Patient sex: M
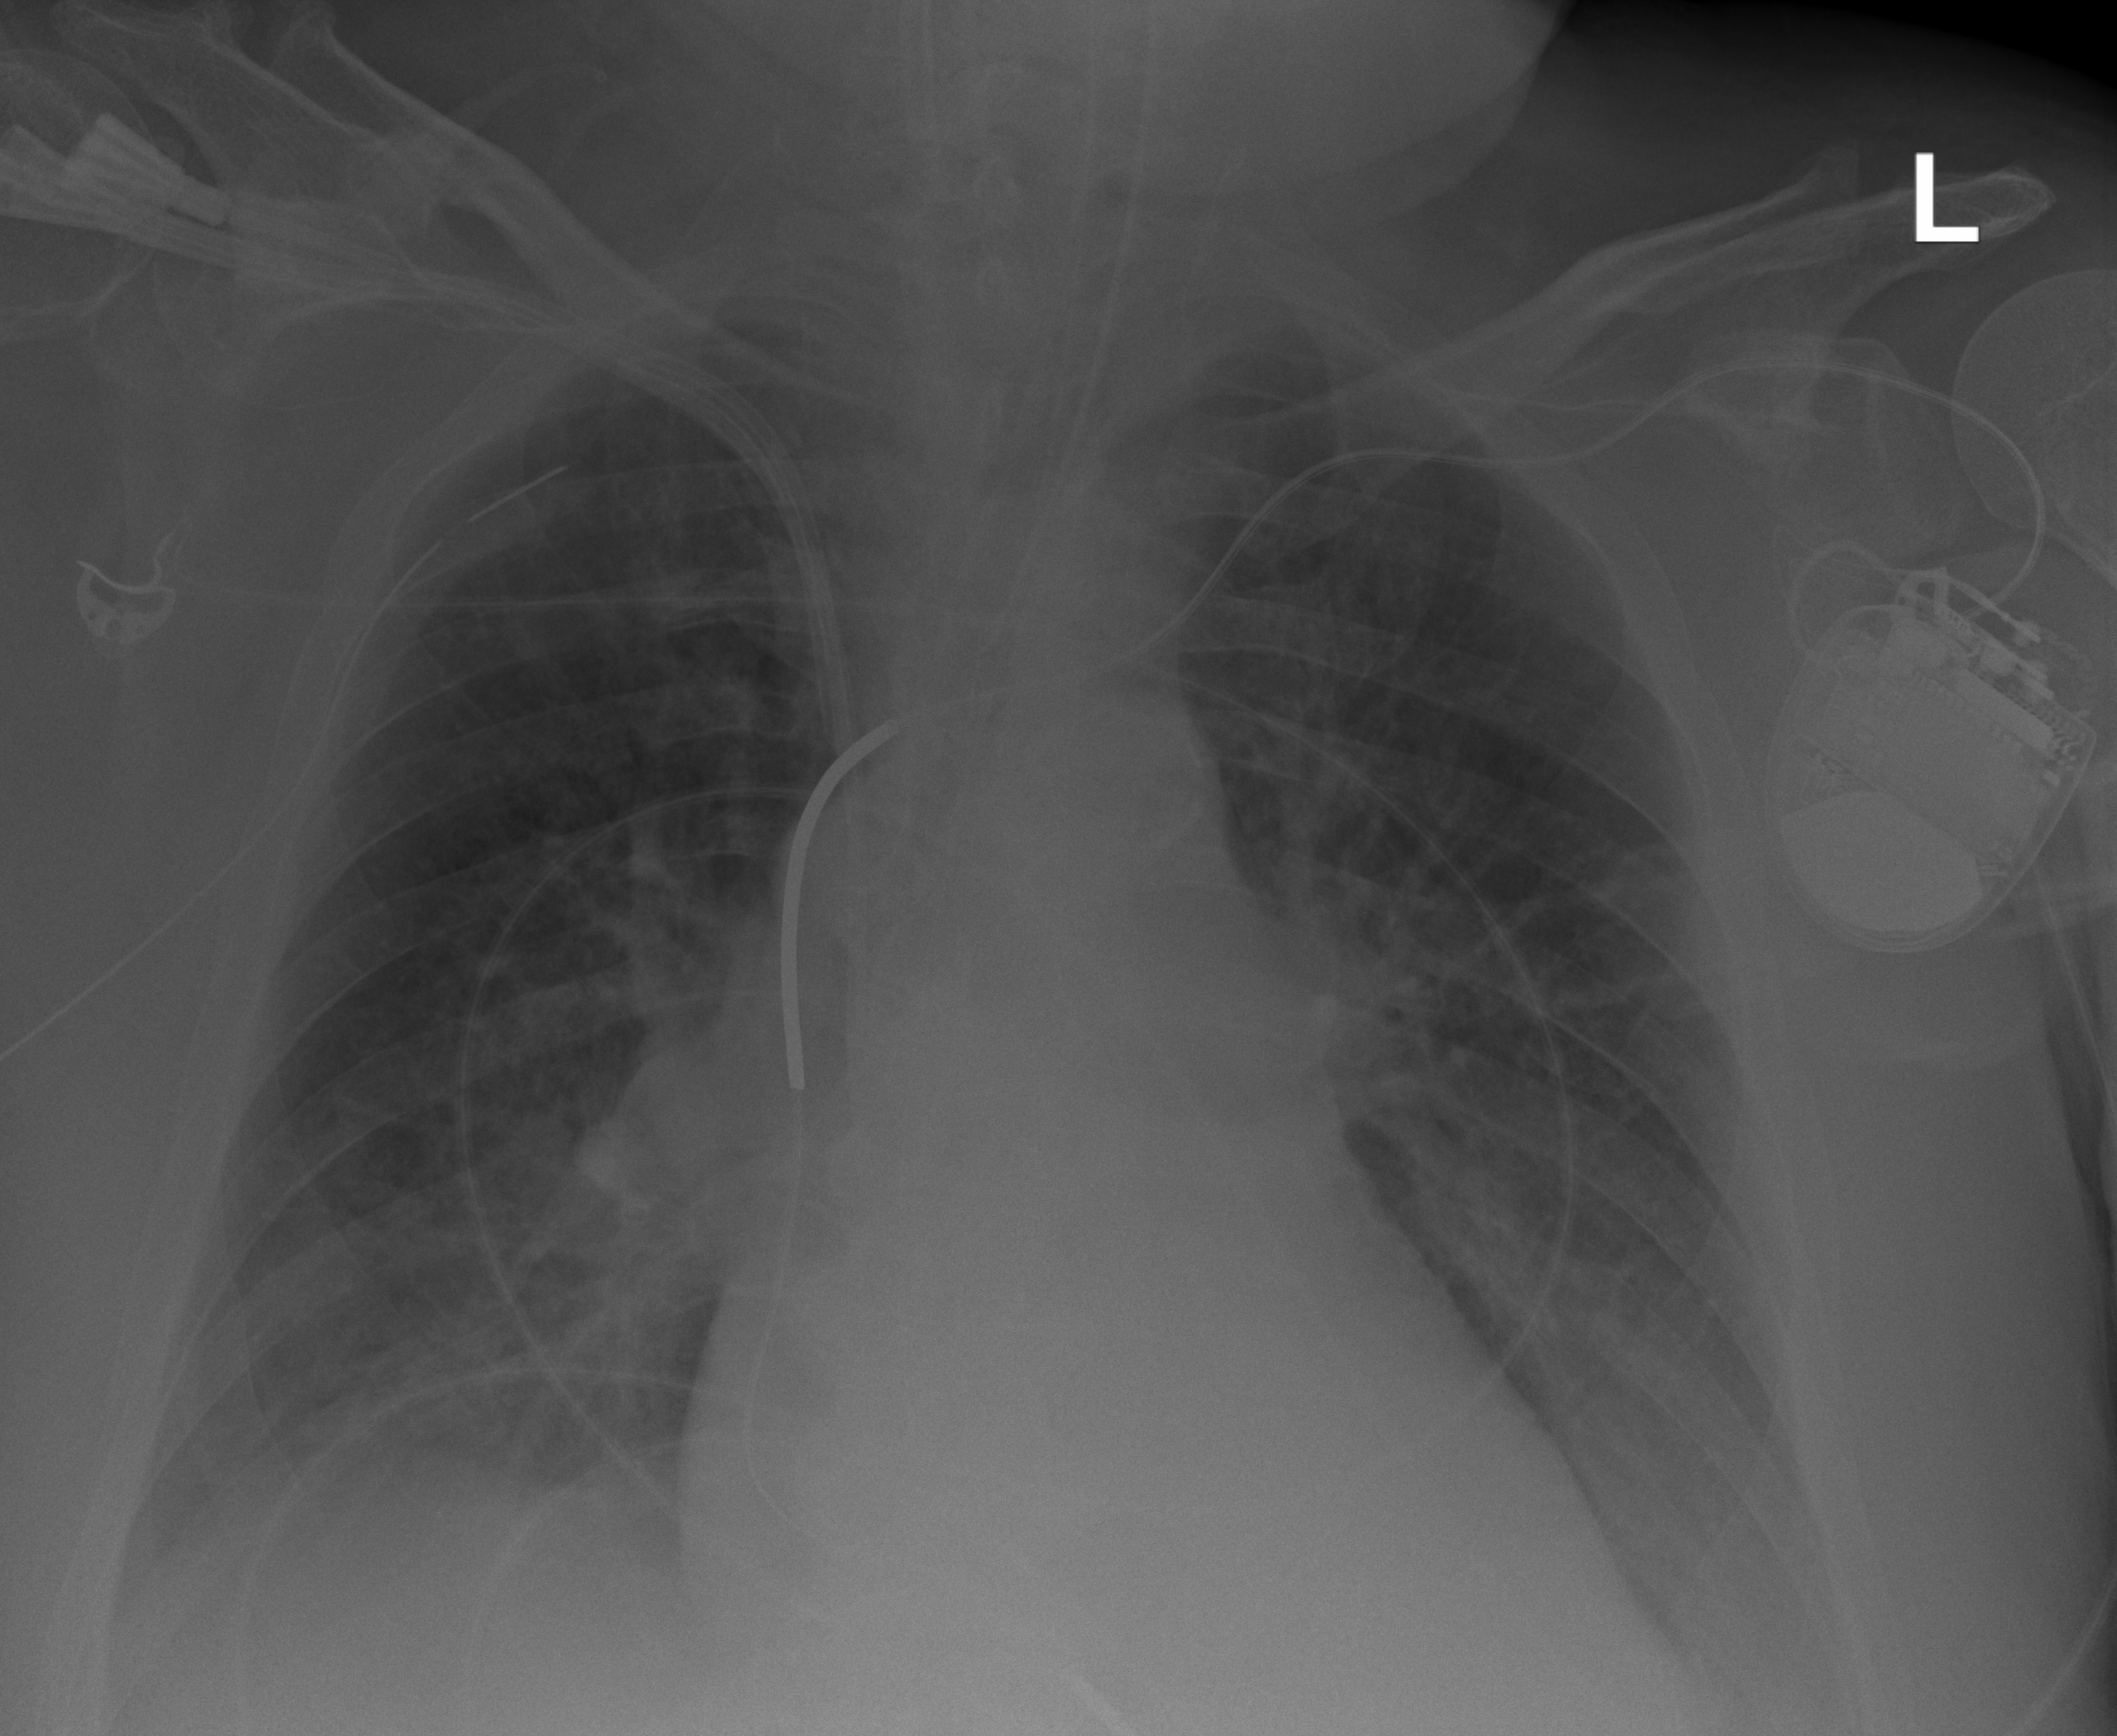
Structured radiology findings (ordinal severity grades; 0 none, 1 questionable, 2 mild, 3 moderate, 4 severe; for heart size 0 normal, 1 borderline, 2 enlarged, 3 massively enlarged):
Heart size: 1
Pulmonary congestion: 2
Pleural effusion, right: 2
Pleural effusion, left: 2
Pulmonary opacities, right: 0
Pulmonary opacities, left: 0
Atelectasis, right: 2
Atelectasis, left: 2